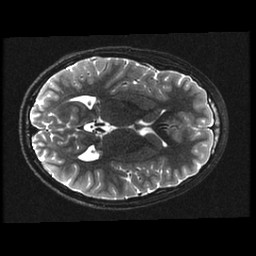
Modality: T2w
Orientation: axial
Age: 10
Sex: male
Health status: ill
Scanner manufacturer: ge
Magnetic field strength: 3 T
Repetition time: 7.5 s
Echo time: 0.1015 s